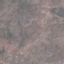
Land use / land cover: HerbaceousVegetation